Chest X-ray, AP view. Patient: 29 years old, sex M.
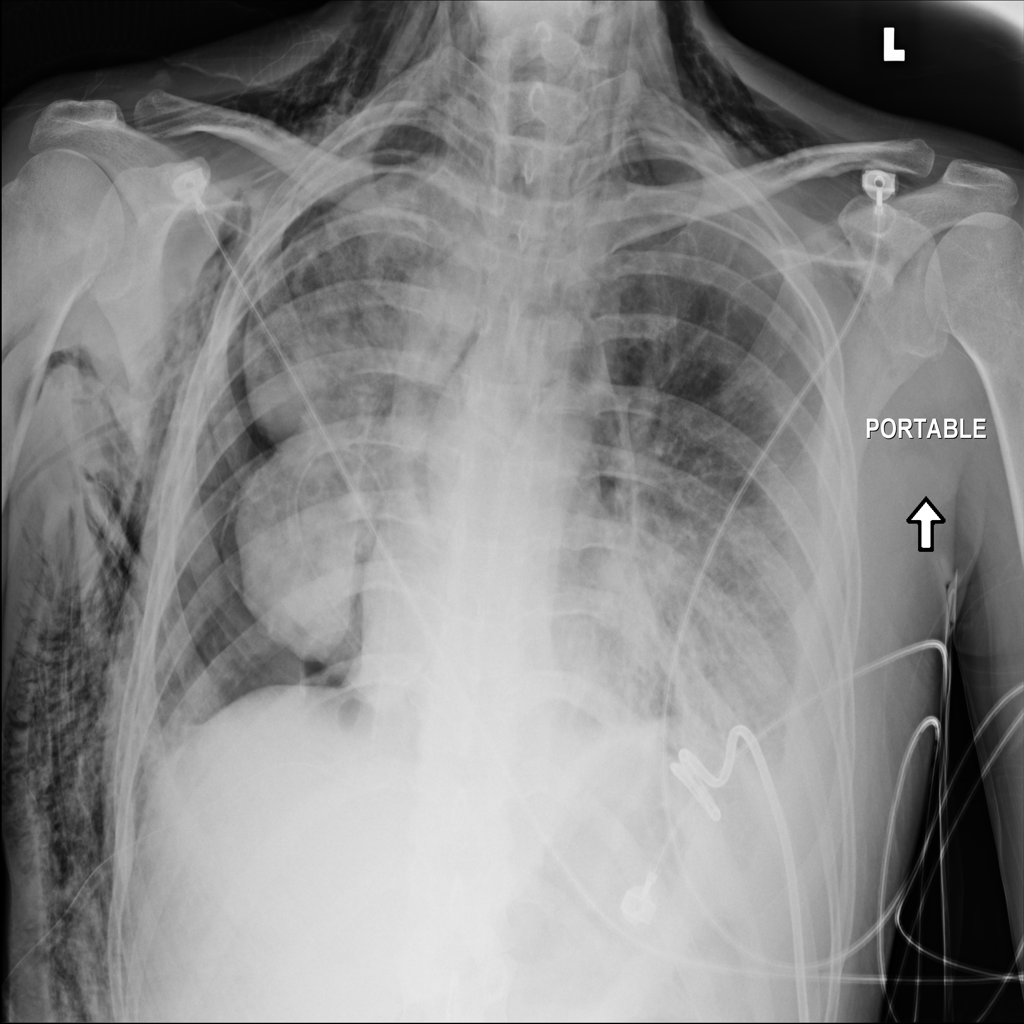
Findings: Effusion, Infiltration, Pneumothorax